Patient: sex F, age 68
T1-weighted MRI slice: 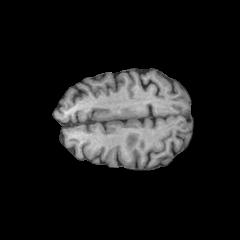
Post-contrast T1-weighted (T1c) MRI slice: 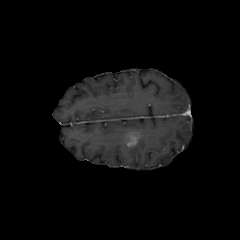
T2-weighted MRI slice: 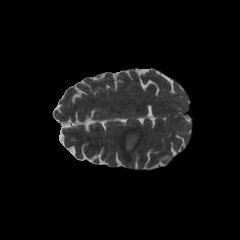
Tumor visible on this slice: yes
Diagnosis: Glioblastoma, IDH-wildtype
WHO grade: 4